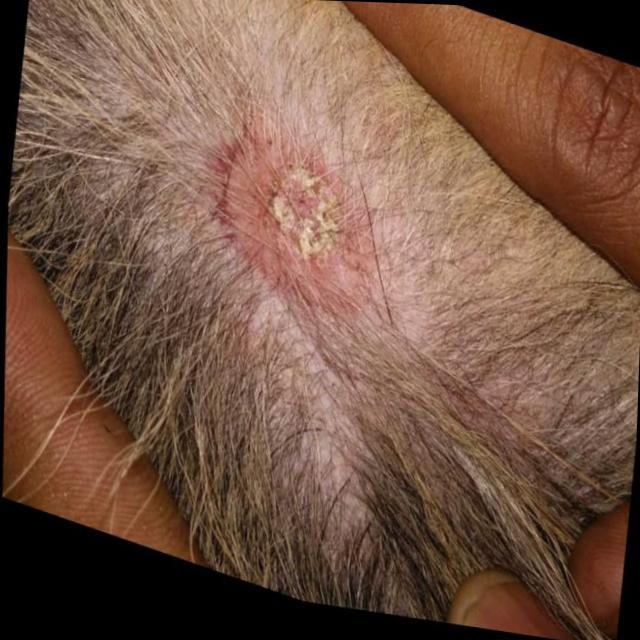
Canine ringworm (Dermatophytosis) — fungal infection caused by Microsporum or Trichophyton. Presents with circular alopecia, scaling, crusting, and broken hairs.